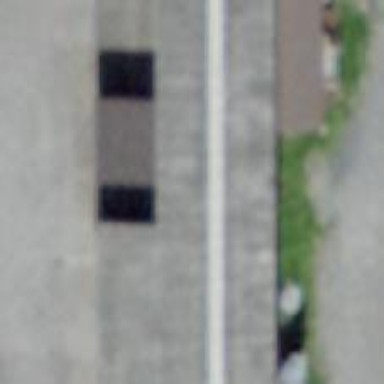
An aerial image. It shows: Garage building.